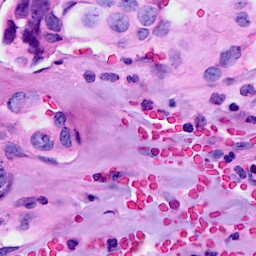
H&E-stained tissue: Breast